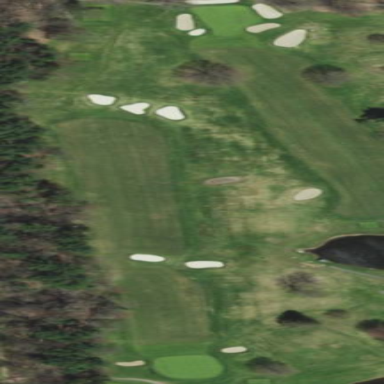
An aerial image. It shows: Golf rough area.